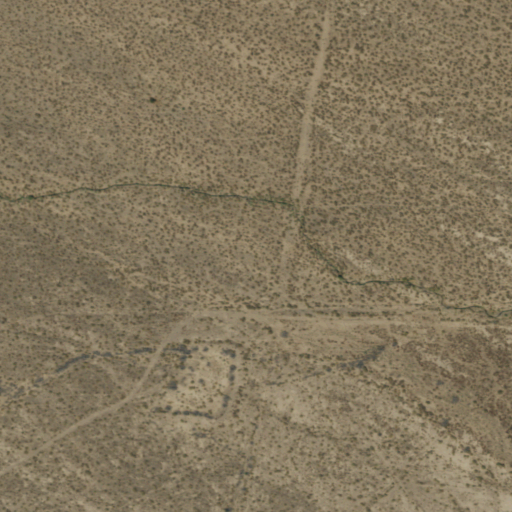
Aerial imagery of valley in Nevada named White Rock Canyon containing only shrub